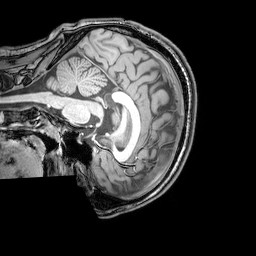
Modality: T1w
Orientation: sagittal
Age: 23
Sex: male
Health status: healthy
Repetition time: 0.081 s
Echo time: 0.037 s